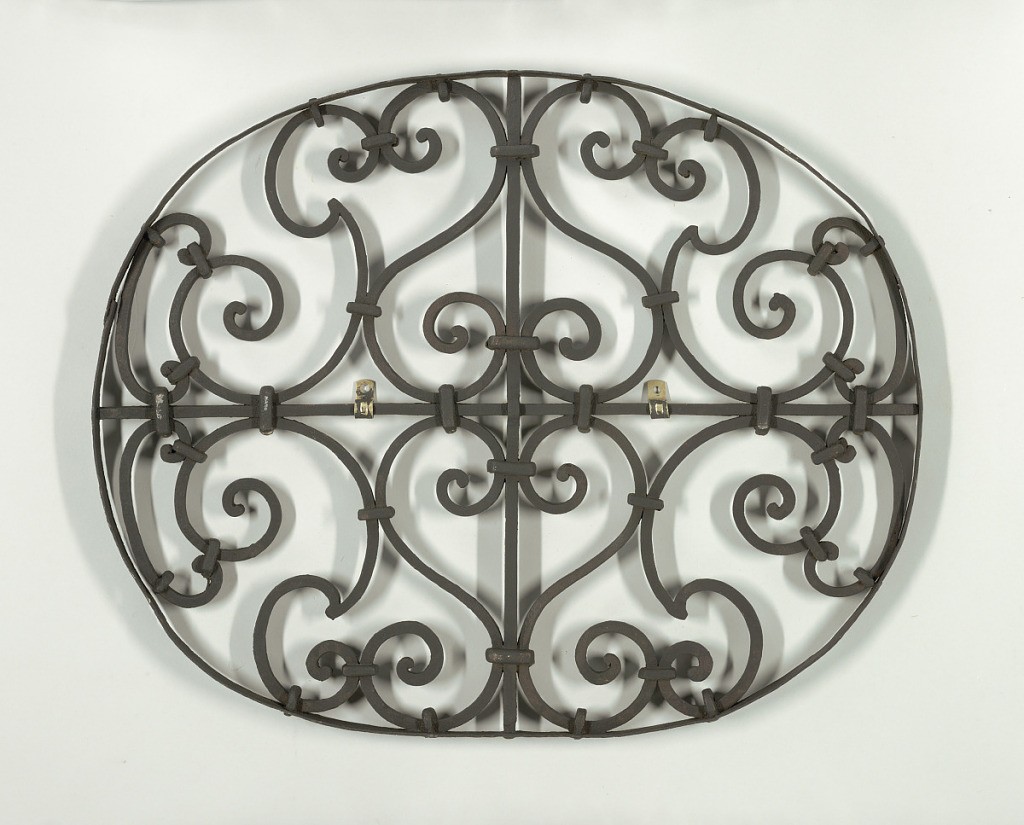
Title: Grille
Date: ca. 1650
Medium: Wrought iron
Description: Oval, for a small window. Scroll-work disposed about central vertical and horizontal axial rods.